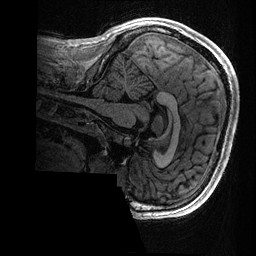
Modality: T1w
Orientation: sagittal
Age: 20
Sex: male
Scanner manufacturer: ge
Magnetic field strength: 3 T
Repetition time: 0.006952 s
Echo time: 0.00292 s